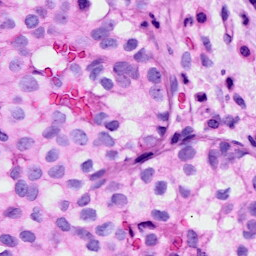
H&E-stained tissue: Breast